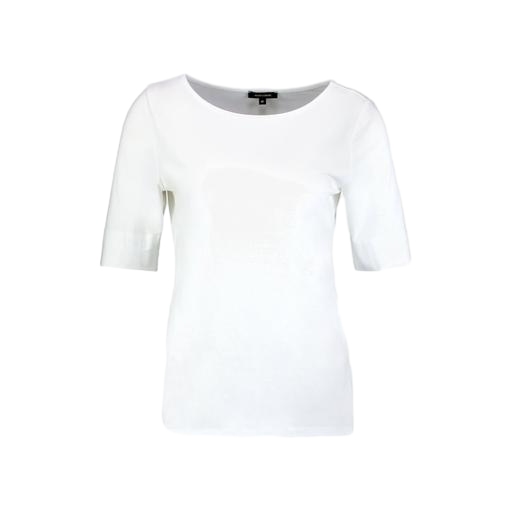
white pima t-shirt only macy, white petite boat-neck t-shirt only macy, white three-quarter-sleeve top only macy, white background